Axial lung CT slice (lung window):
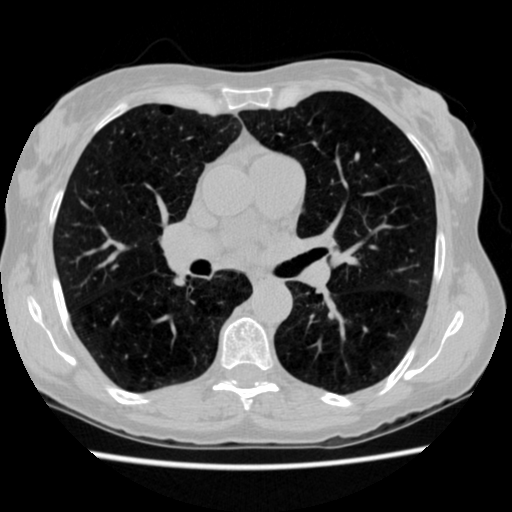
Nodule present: no